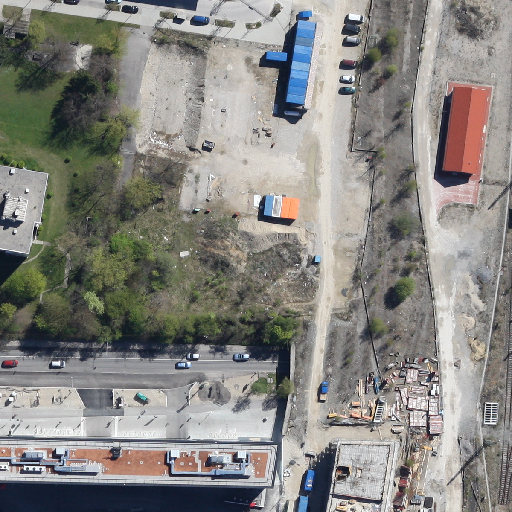
Referring expression: light-duty vehicle in the parking area